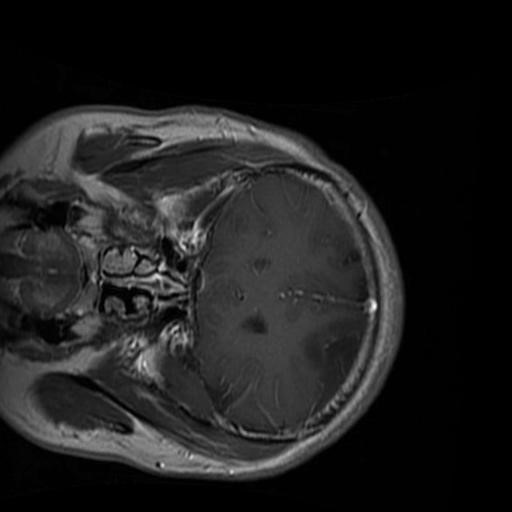
Label: brain_glioma